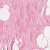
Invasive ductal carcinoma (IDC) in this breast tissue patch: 0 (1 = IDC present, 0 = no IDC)